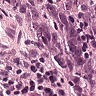
Metastatic tissue present: yes